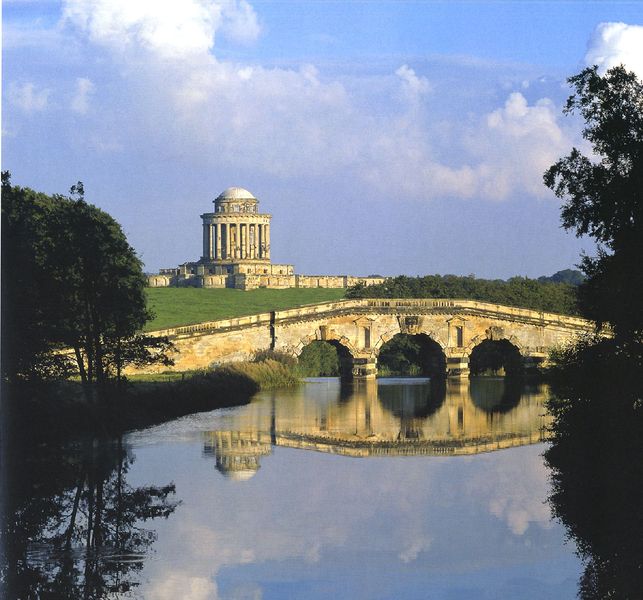
Titel: Fernblick auf das Mausoleum im Landschaftsgarten von Castle Howard, North Yorkshire
Künstler: Nicholas Hawksmoor
Standort: (GB Yorkshire) (EU - GB - Yorkshire)
Schlagwörter: baum, himmel, wasser, wolken, bäume, fluss, grün, landschaft, ocker, see, pfeiler, säulen, gras, park, rasen, wiese, alt, schilf, spiegelung, brücke, england, rund, bogen, mauer, kuppel, foto, fotografie, steinbrücke, pantheon, farbfoto, monopteros, pavillon, mausoleum, auenlandschaft, rundbau, gartenanlage, steinern, grön, dreibogenbrücke